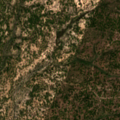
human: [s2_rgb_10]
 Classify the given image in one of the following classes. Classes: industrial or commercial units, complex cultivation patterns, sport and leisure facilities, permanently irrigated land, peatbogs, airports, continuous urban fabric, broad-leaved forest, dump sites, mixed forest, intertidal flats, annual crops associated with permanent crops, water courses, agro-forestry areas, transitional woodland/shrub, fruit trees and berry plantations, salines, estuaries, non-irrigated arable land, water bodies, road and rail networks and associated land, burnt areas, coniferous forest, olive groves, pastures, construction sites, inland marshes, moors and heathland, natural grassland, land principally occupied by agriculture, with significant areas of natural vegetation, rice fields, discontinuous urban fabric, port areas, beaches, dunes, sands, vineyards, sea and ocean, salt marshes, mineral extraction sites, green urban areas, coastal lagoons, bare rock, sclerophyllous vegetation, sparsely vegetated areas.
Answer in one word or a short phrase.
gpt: agro-forestry areas